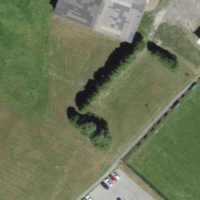
EUNIS habitat code: 55
Species observed at this site:
Pararge aegeria
Argynnis paphia